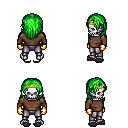
a pixel art fantasy rpg character, male body template, skeleton, brown long-sleeve shirt, metal pants, green long hairstyle, gold tiara, gold gloves, gray slippers, four views (front, back, left, right), 2x2 character sprite sheet, small pixel art, hard edges, no anti-aliasing